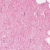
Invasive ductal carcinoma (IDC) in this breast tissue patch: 0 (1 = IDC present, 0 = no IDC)